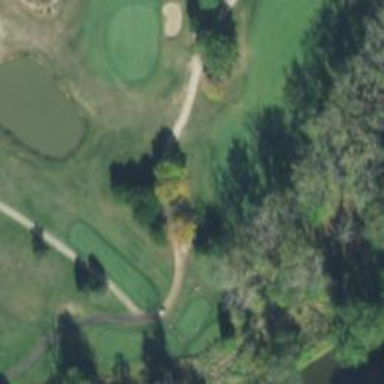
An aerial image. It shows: View of golf hole.